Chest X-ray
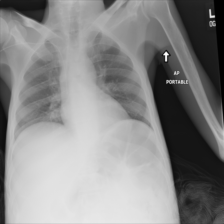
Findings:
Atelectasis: negative
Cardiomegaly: negative
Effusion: negative
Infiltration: negative
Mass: negative
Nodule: negative
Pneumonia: negative
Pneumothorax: negative
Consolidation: negative
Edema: negative
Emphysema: negative
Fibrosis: negative
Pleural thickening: negative
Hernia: negative